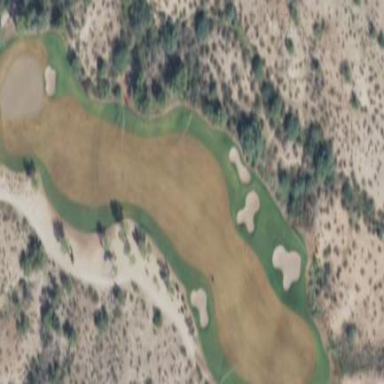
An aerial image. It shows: Golf rough area.